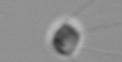
Label: Chaetoceros